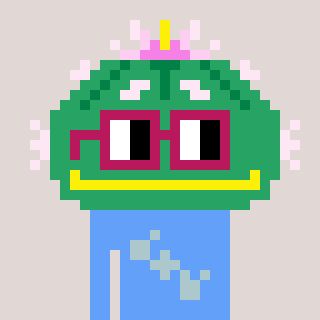
a pixel art character with square dark red glasses, a peyote-shaped head and a blue-colored body on a warm background